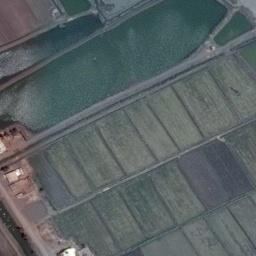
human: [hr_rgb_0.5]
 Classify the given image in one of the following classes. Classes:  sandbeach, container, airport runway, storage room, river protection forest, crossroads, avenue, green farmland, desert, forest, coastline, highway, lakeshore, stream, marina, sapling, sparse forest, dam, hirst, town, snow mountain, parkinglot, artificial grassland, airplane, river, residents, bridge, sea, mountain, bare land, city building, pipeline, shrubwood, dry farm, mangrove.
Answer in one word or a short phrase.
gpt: green farmland